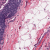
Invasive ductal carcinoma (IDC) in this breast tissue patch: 0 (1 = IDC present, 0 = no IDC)